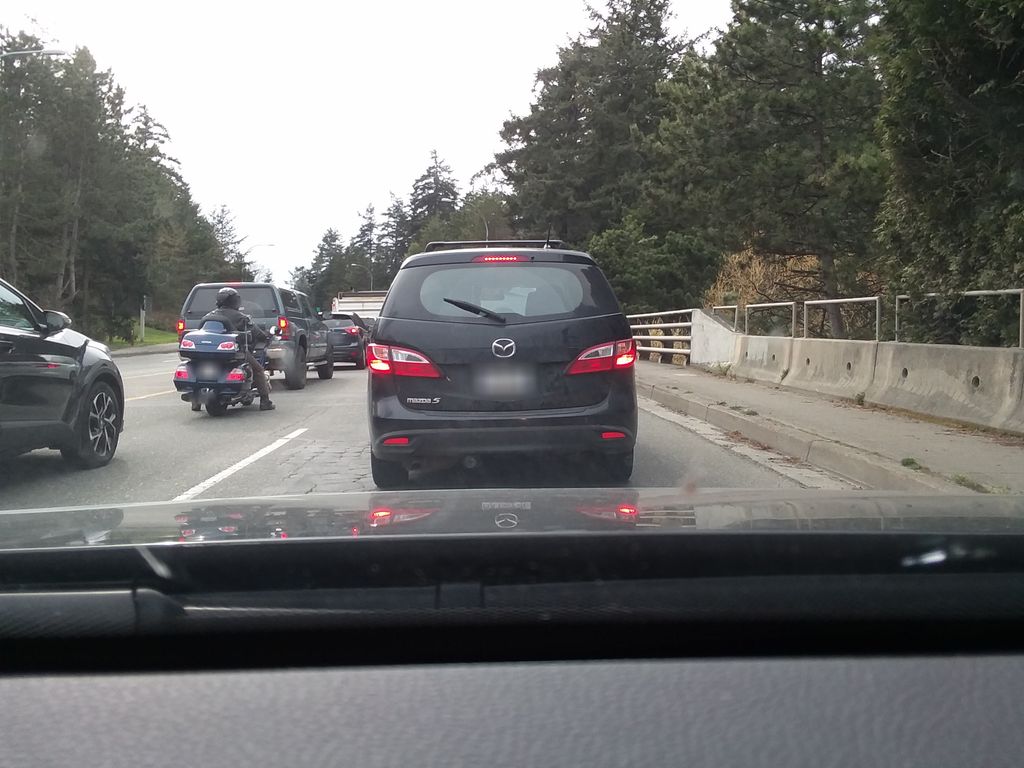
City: victoria